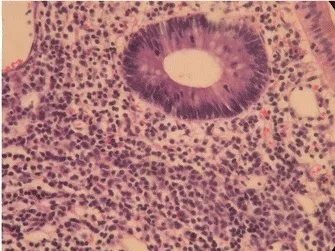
Pathology of the larger polypoid polyp revealed polypoid colonic mucosa with atypical lymphoid cells infiltrating the lamina propria (a).
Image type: pathology (h&e)